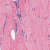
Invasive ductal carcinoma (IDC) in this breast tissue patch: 0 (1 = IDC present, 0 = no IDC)